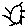
Label: sun